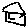
Label: house